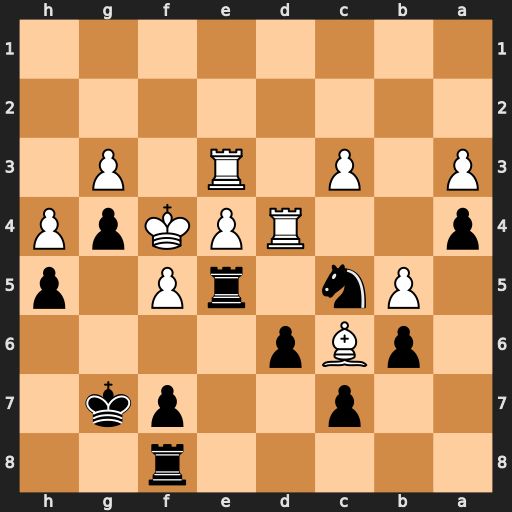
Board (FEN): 5r2/2p2pk1/1pBp4/1Pn1rP1p/p2RPKpP/P1P1R1P1/8/8
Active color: b
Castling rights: -
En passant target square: -
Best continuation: Ne6+ fxe6 fxe6#